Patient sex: F
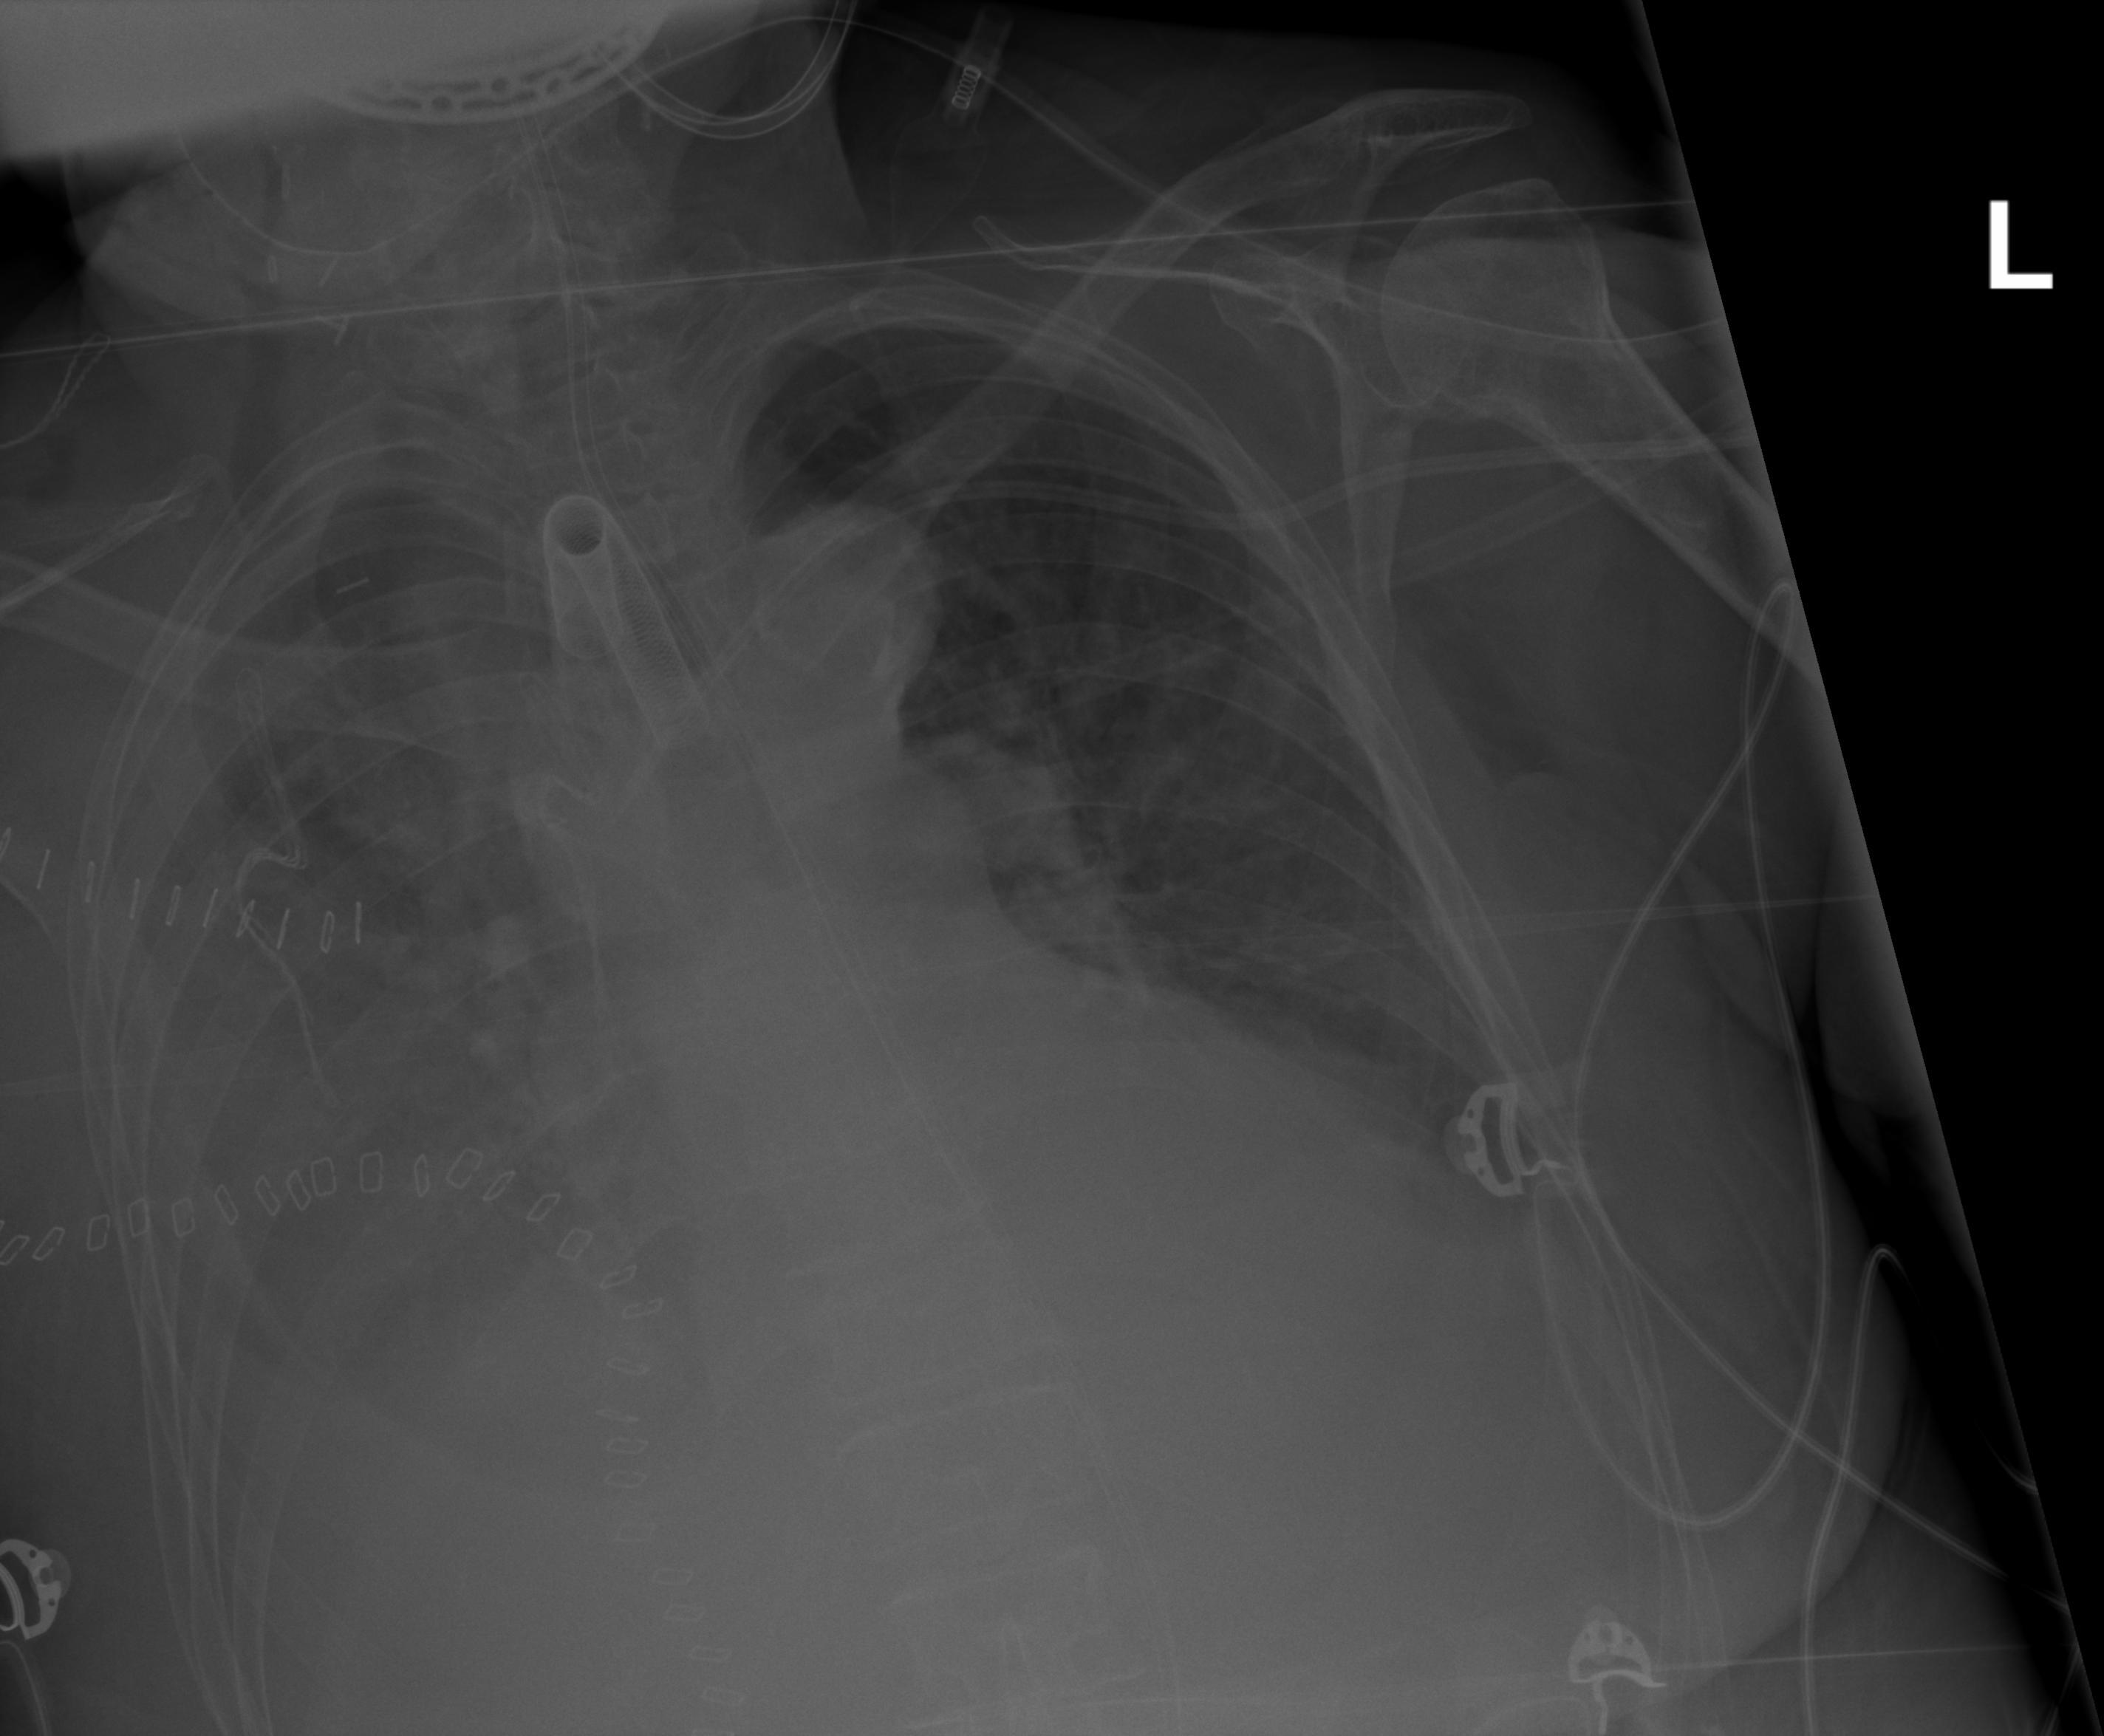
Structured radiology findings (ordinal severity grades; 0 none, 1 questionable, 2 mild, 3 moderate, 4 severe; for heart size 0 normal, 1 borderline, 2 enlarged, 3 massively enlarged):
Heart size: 0
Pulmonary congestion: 2
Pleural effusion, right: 3
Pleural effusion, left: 2
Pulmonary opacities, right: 2
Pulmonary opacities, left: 2
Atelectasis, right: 3
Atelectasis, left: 2